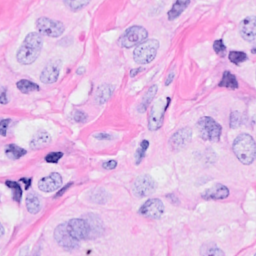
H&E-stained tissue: Breast